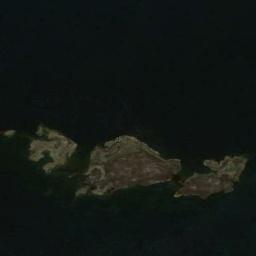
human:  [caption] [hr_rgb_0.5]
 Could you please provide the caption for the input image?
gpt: There are many islands of different shapes and sizes .

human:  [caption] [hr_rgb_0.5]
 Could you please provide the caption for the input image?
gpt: There are many islands of different sizes .

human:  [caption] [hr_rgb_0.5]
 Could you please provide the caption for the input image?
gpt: There are a group of small islands of yellowish brown and green intersecting on the blue sea .

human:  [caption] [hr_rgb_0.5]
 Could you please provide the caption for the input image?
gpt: The archipelago with some islands of different sizes are surrounded by deep blue waters .

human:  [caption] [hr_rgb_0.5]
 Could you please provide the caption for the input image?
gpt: There are three brown islands on a deep blue sea .